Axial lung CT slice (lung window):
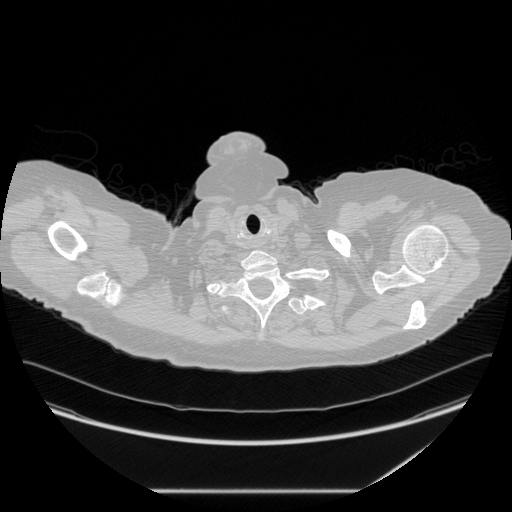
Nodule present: no